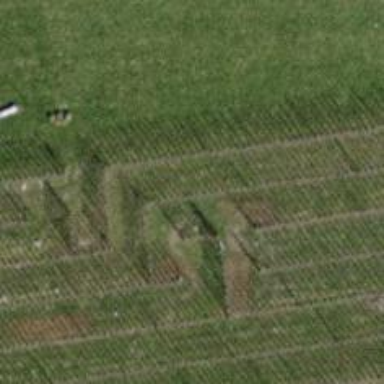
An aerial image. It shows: Hedge acting as barrier.